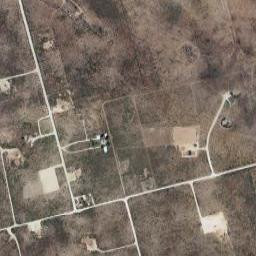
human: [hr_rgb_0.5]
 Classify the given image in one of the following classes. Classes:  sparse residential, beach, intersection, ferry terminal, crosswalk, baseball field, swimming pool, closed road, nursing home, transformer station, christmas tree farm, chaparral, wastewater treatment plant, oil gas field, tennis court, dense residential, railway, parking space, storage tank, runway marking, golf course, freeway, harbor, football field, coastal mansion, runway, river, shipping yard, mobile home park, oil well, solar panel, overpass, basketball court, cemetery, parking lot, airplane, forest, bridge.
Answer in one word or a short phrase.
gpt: oil gas field